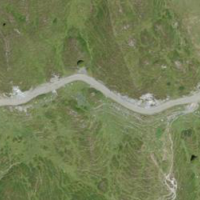
EUNIS habitat code: 31
Species observed at this site:
Arnica montana